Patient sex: M
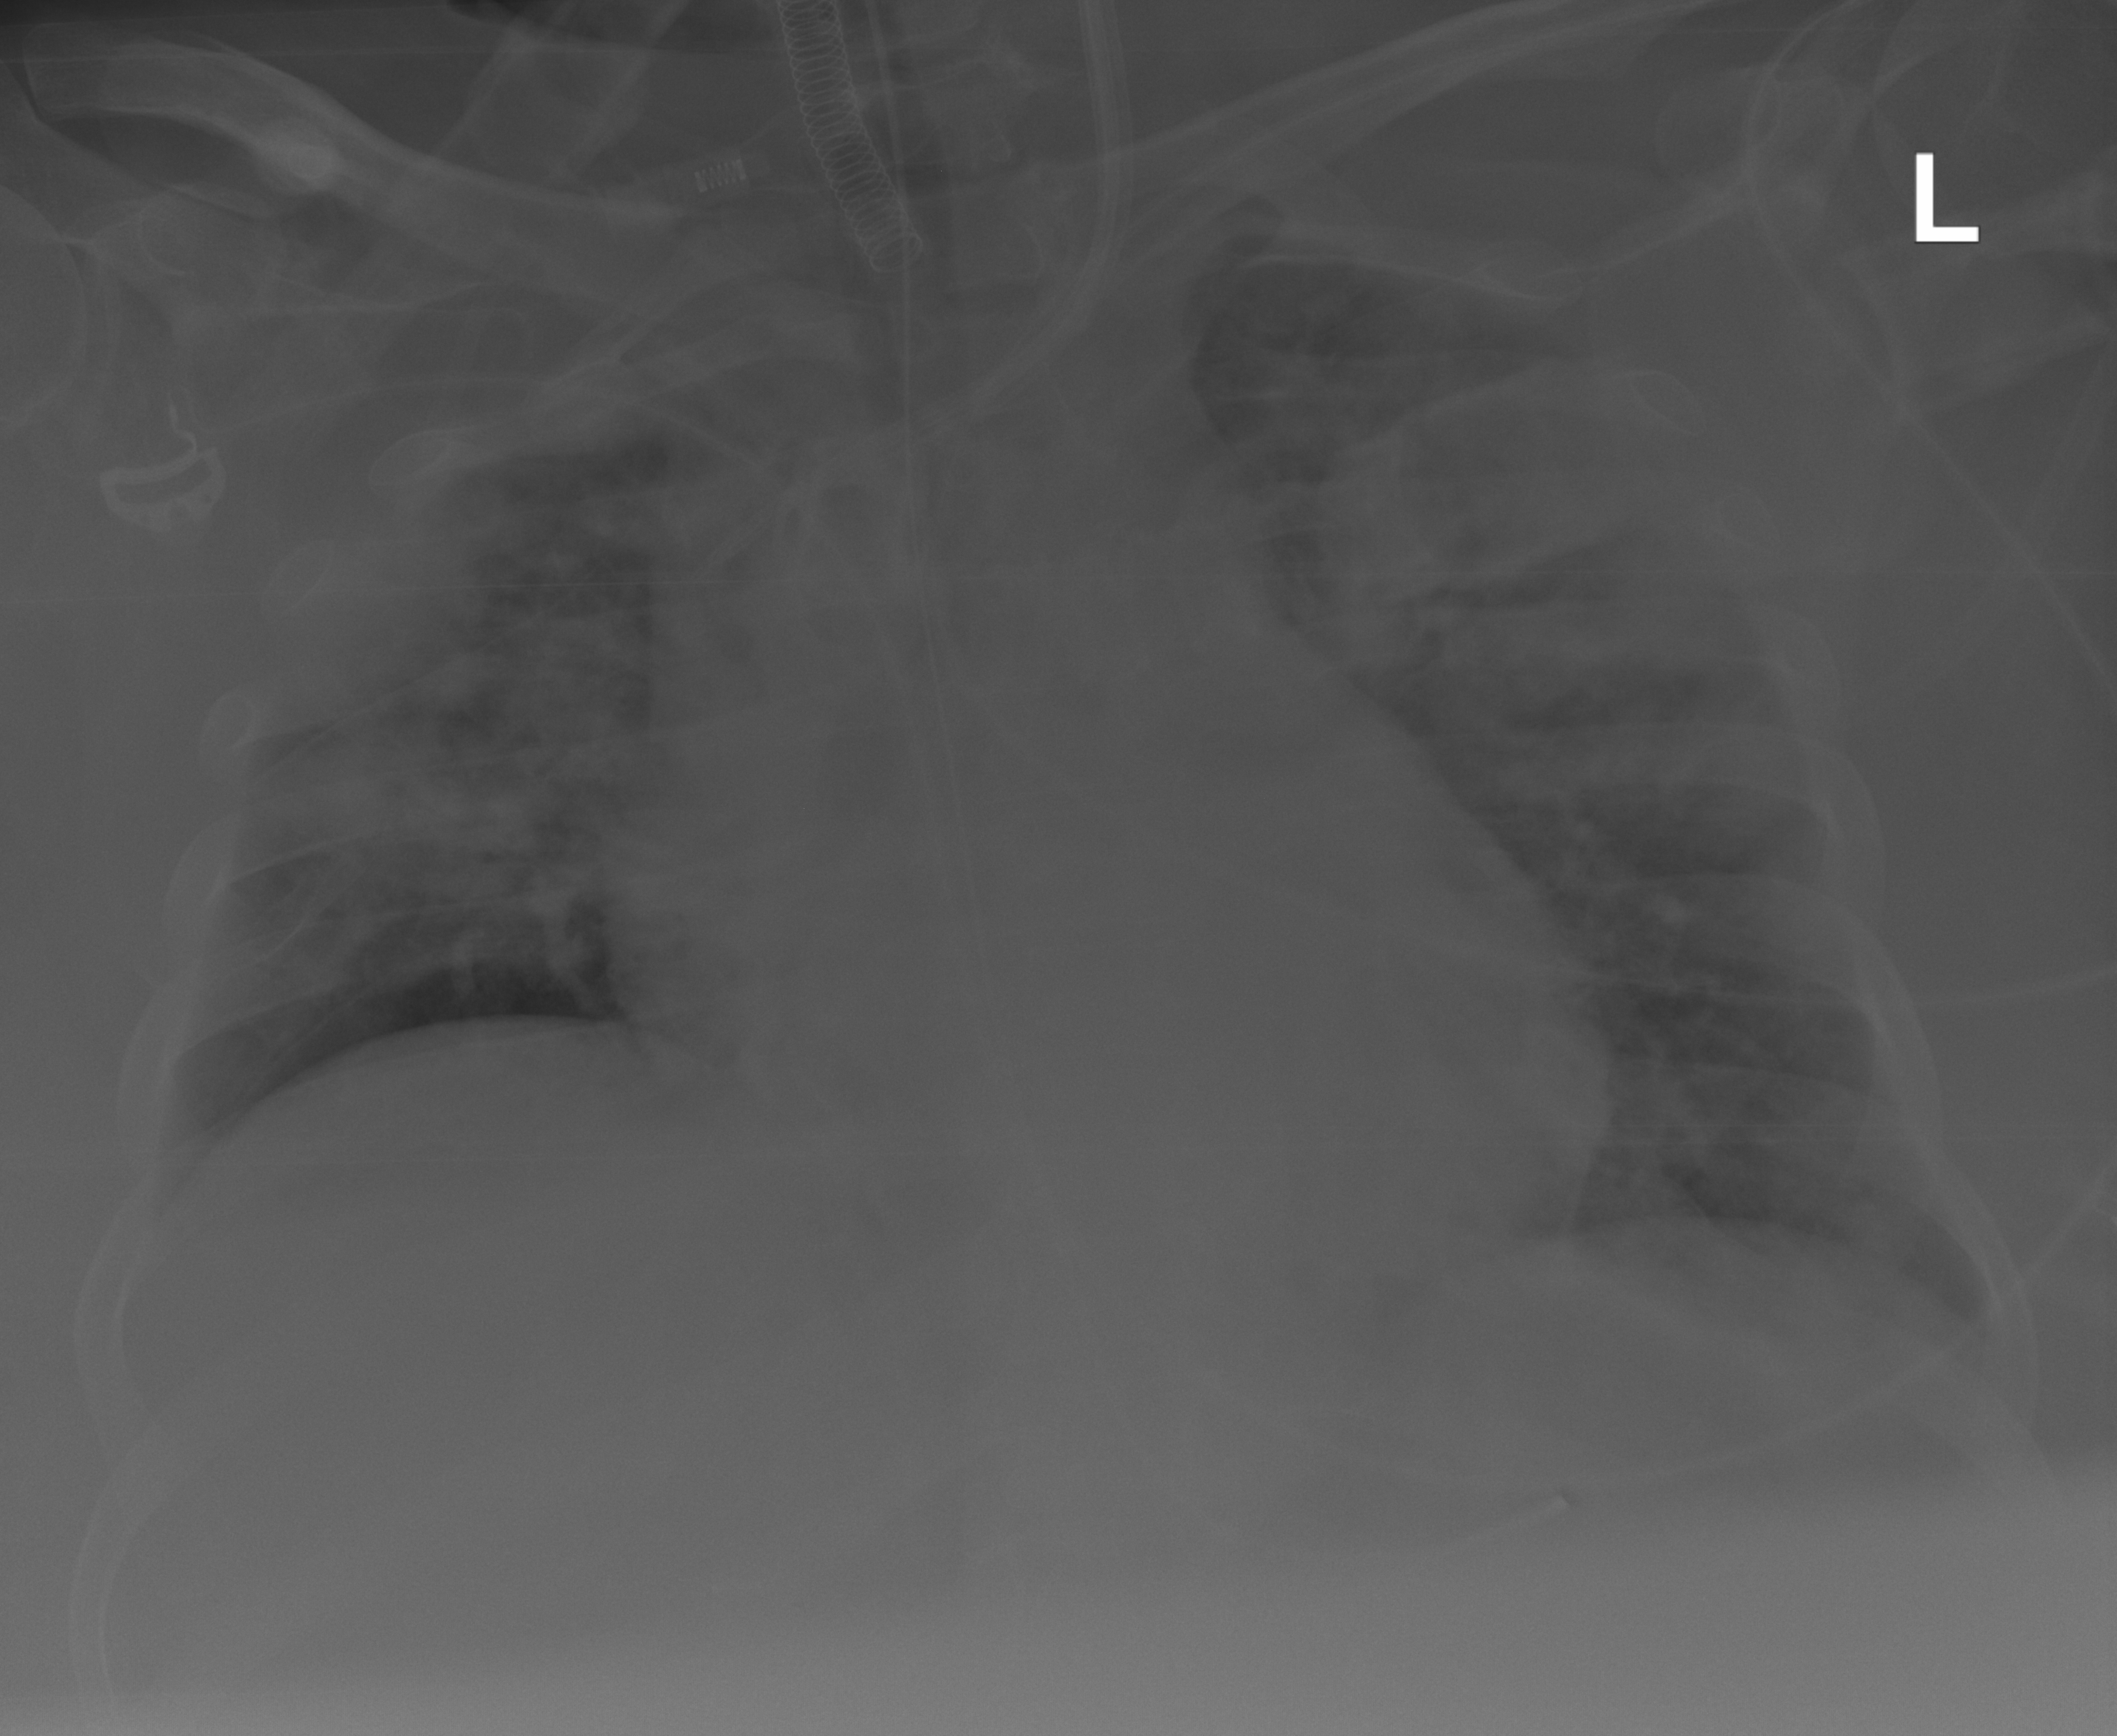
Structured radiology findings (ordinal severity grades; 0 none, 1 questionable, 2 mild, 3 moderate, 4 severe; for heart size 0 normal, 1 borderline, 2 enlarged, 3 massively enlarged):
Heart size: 2
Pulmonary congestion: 2
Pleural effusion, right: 0
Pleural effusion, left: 0
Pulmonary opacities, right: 2
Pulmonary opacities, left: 2
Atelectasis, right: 2
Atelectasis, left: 2